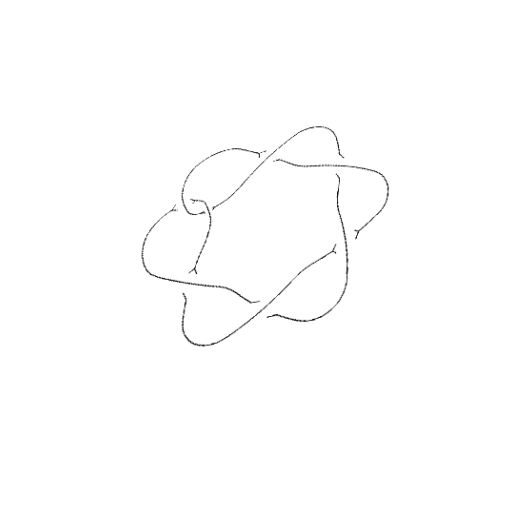
Crossing number: 7